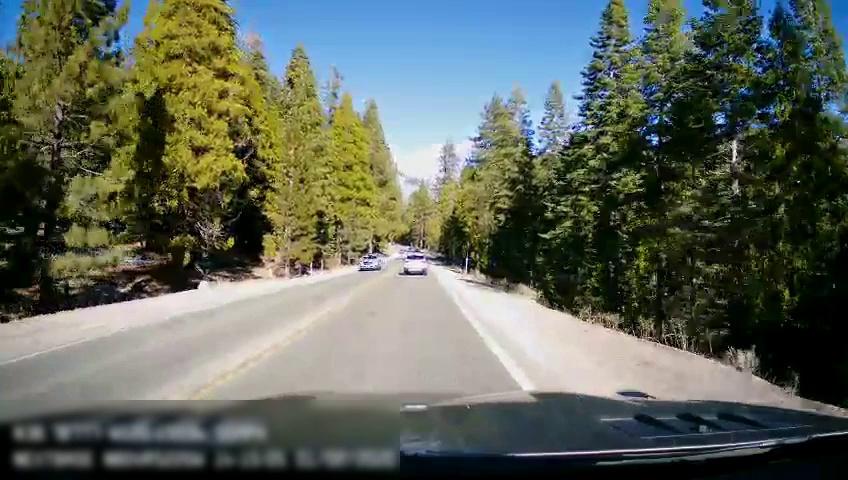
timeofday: Day
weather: Sunny
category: Drivable Space
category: Vehicles | Car
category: Vehicles | SUV
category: Lanes | Opposite Lane
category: Lanes | Current Lane
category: Lanes | Current Lane